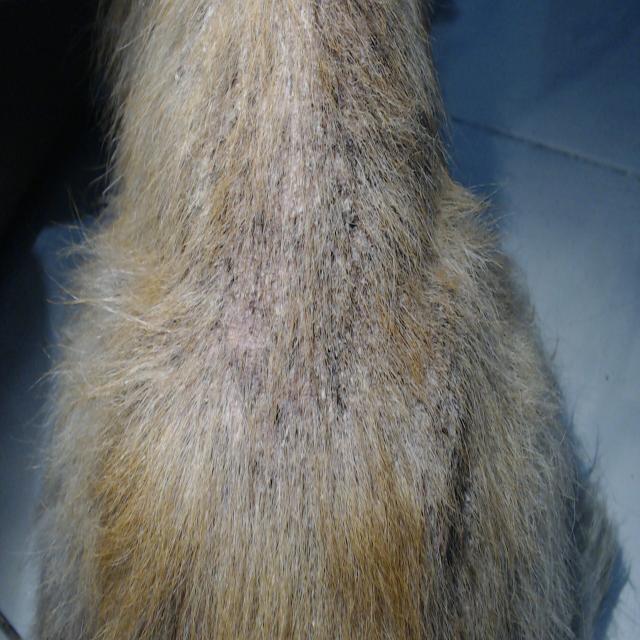
Canine demodicosis (Demodex mange) — caused by Demodex canis mites. Presents with alopecia, follicular papules, pustules, and comedones. Often localized on face and forelimbs.